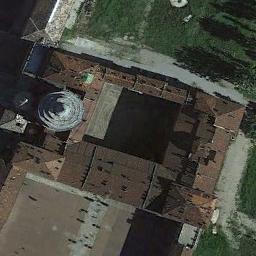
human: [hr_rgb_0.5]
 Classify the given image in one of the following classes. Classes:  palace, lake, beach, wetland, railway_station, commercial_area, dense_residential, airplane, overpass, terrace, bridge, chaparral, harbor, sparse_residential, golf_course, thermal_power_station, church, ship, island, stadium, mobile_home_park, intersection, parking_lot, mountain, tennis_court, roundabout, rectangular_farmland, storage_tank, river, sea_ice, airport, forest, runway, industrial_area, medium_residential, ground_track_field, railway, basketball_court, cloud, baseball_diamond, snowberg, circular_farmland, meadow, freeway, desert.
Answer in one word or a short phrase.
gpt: church